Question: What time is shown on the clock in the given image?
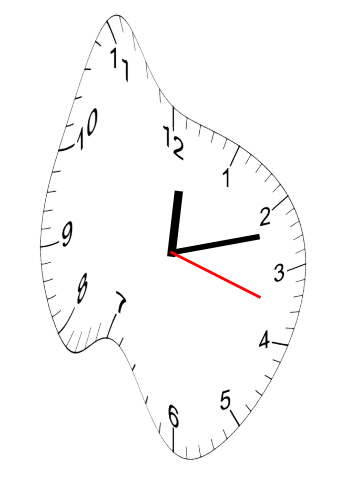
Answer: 12:12:18